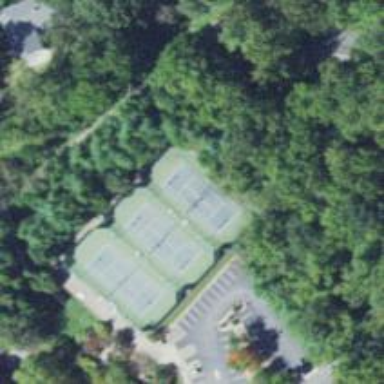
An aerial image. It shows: Tennis court on pitch designated for leisure land.